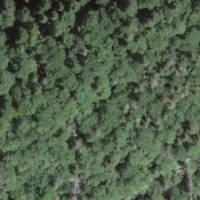
EUNIS habitat code: 41
Species observed at this site:
Neottia nidus-avis
Cardamine heptaphylla